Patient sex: M
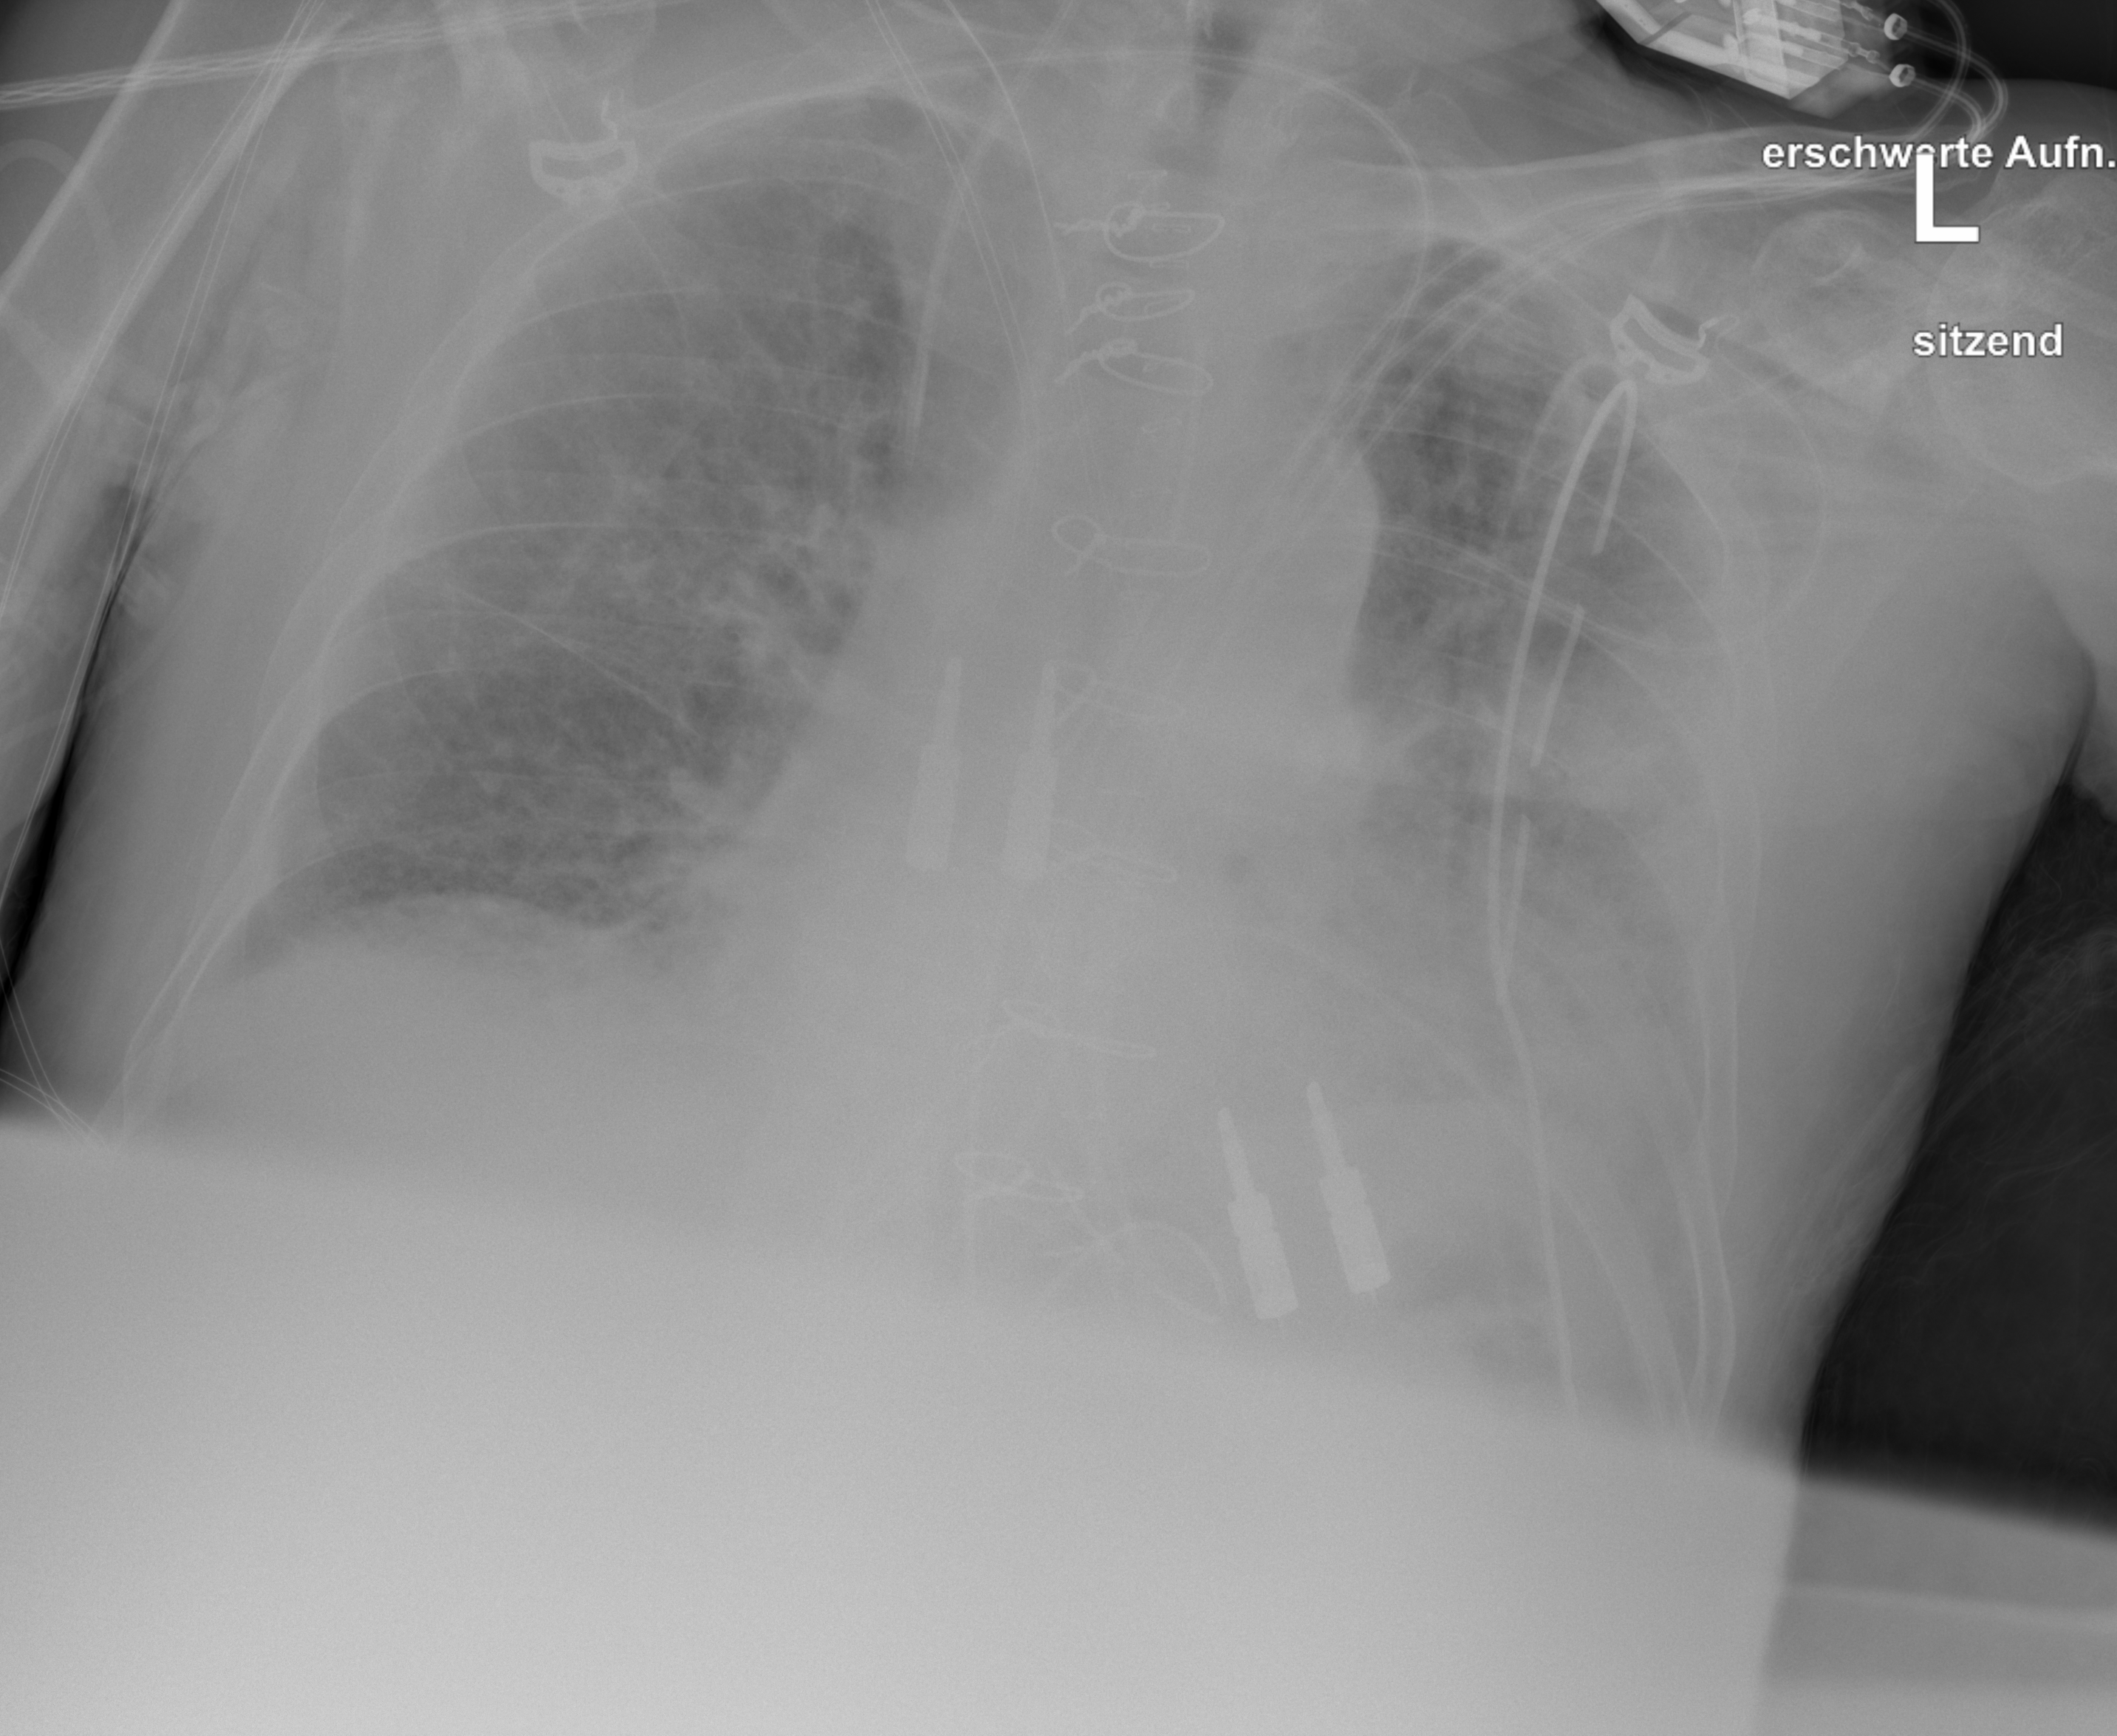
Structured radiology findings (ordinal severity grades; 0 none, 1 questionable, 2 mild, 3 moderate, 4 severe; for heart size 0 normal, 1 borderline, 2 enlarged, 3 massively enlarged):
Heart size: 2
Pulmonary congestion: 2
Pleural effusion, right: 2
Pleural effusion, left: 3
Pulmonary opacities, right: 0
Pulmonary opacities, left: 0
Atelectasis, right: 2
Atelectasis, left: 2